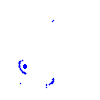
Particle: kaon